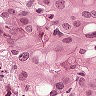
Metastatic tissue present: yes